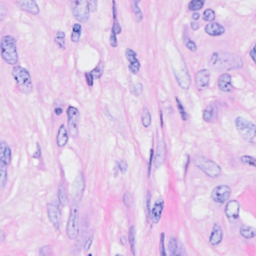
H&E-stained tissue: Breast